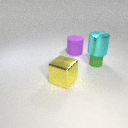
large purple rubber cylinder behind small green rubber cylinder